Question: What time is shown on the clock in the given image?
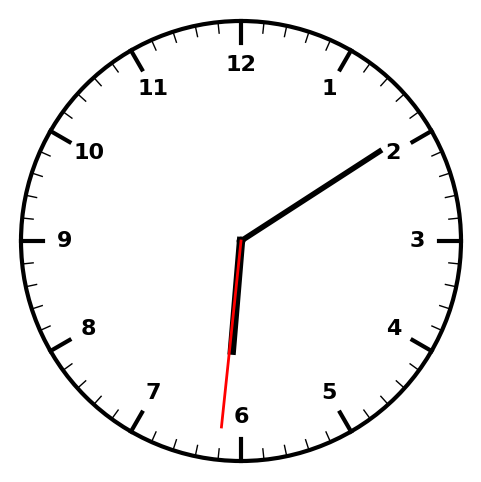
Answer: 06:09:31